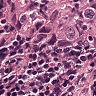
Metastatic tissue present: yes